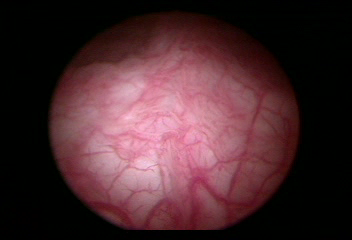
Modality: WLC
Class: Normal mucosa
Bladder cancer association: No